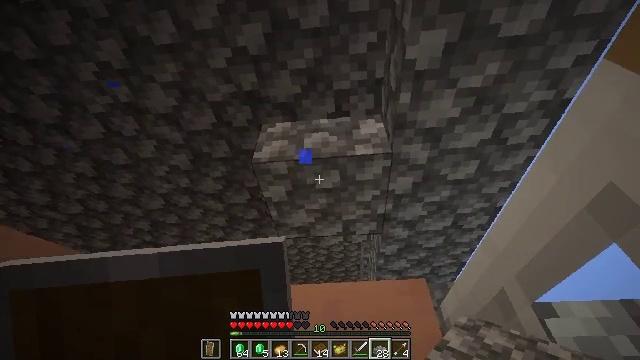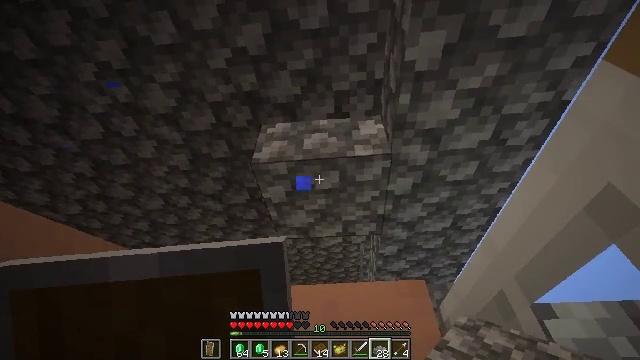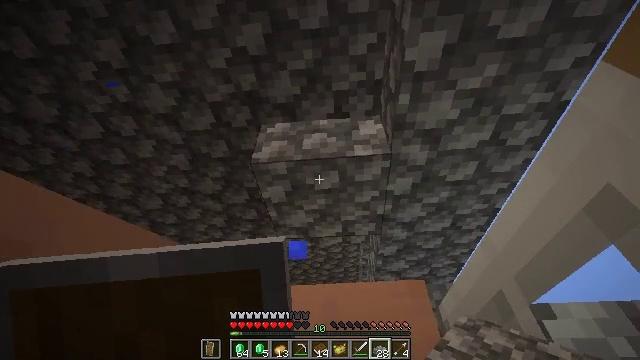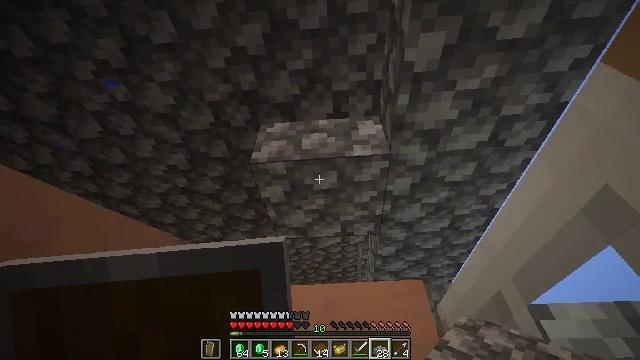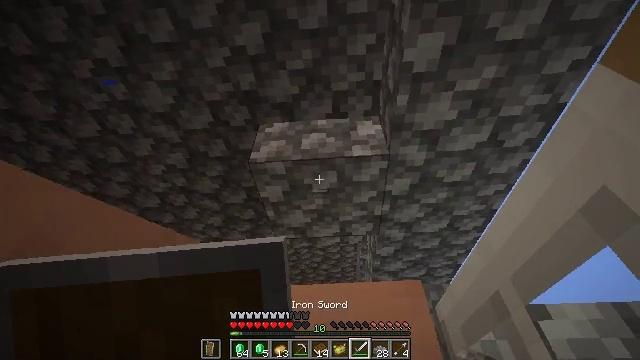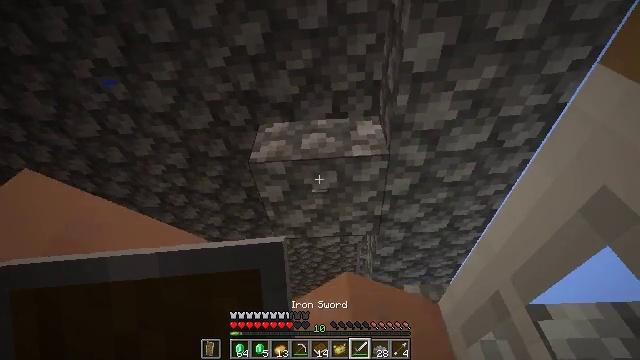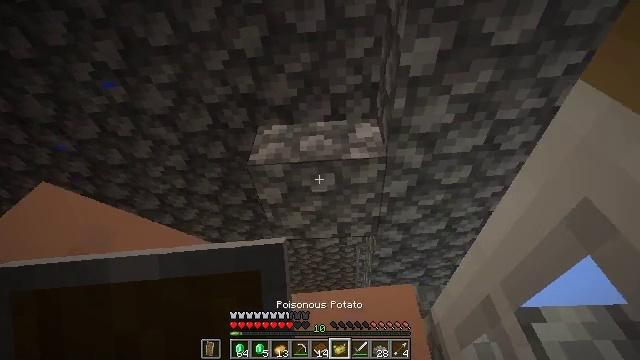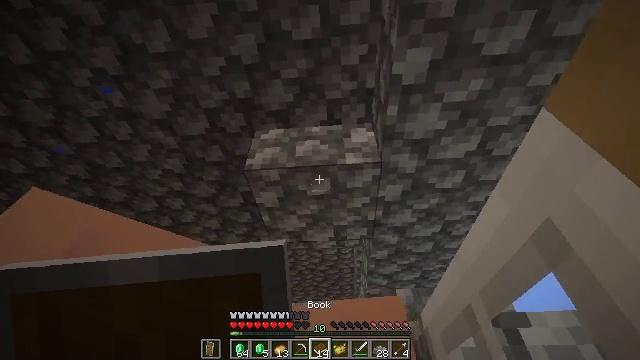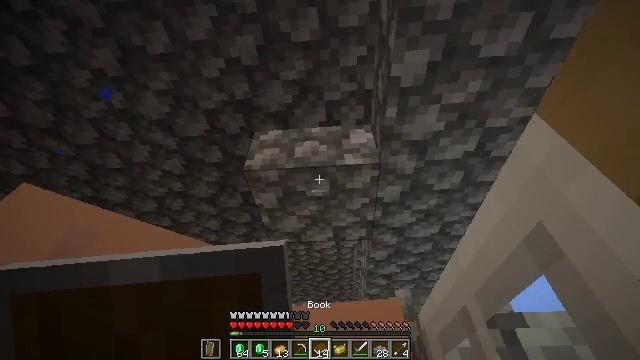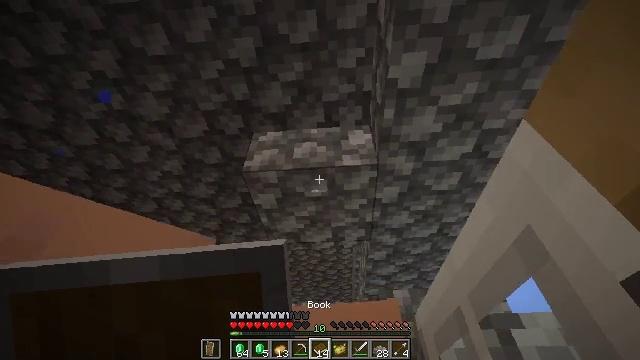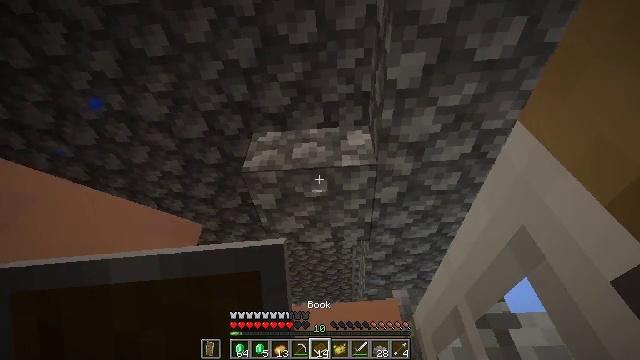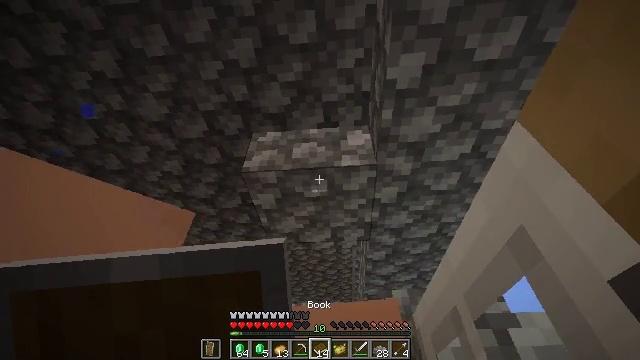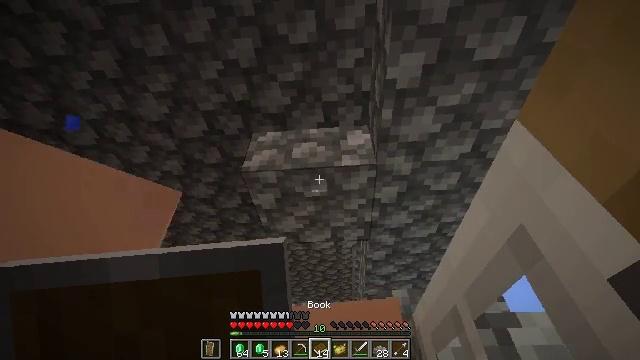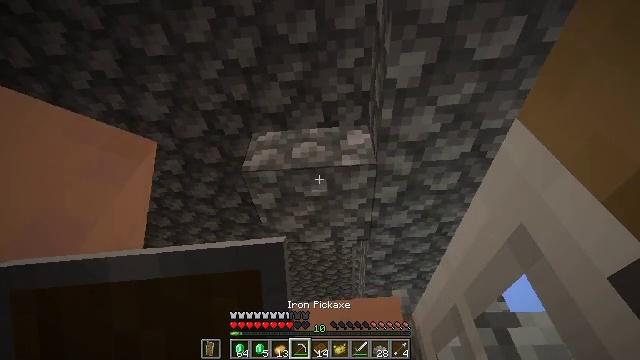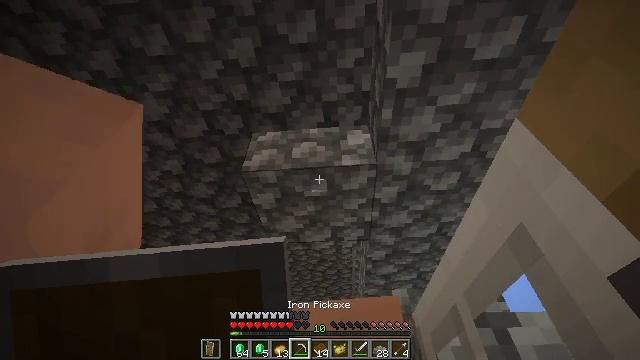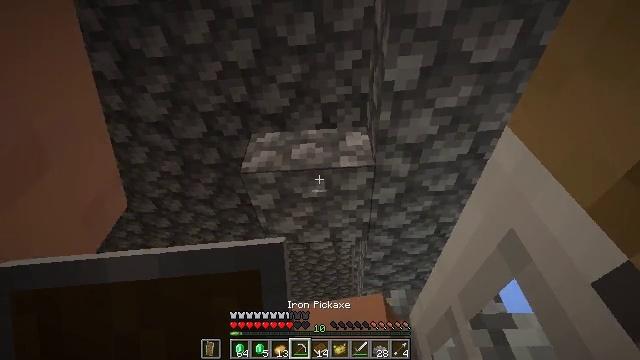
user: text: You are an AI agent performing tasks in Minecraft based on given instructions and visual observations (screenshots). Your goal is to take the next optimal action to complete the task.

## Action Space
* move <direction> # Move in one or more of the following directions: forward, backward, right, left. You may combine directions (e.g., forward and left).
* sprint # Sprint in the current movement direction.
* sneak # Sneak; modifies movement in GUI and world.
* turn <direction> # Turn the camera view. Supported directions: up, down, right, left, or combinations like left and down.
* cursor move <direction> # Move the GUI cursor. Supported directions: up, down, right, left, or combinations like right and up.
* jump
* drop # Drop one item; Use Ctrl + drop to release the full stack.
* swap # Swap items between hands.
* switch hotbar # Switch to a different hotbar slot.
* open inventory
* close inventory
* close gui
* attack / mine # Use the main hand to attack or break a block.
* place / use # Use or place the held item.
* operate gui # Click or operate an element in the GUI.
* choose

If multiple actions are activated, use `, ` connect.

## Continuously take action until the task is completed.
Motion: motion action
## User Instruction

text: Attack the cobblestone slab to gather it.
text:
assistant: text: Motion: no_op
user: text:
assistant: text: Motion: no_op
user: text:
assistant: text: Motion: no_op
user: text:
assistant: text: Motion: no_op
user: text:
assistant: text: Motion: no_op
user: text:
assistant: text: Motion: no_op
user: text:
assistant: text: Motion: no_op
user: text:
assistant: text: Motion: no_op
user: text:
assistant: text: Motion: no_op
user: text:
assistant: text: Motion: no_op
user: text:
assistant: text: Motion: no_op
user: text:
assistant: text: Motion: no_op
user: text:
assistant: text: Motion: no_op
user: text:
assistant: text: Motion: no_op
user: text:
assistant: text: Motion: no_op
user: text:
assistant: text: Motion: no_op
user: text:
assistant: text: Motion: no_op
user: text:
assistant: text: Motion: no_op
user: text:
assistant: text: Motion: no_op
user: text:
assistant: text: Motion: no_op
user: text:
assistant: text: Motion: no_op
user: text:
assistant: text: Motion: turn up
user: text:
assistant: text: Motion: no_op
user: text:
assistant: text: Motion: no_op
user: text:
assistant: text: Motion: no_op
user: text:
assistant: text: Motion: attack / mine
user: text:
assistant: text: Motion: attack / mine
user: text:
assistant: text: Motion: attack / mine
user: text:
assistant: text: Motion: attack / mine
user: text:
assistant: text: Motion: attack / mine